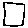
Label: square